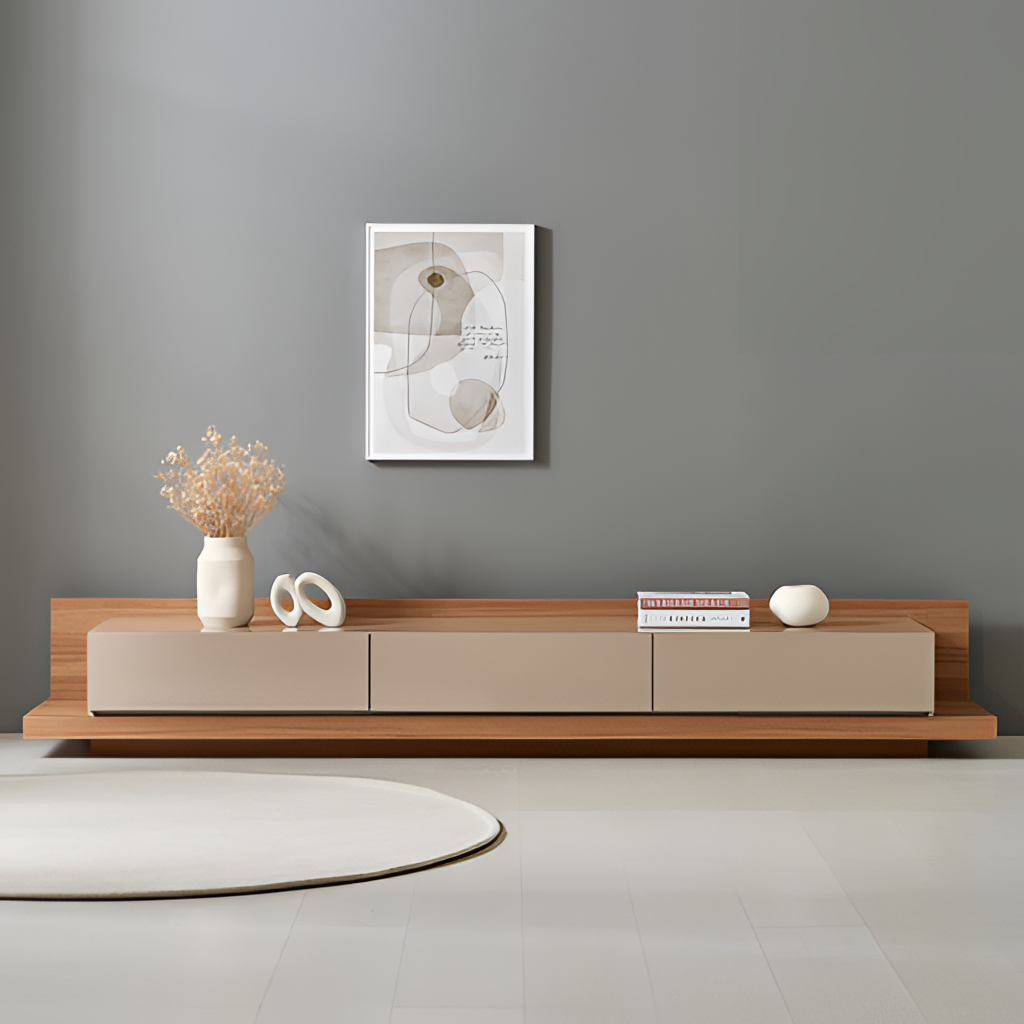
beige wood media console, living room, beige tile flooring, with large square pattern, modern, paint wallpaper, with solid pattern